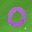
Label: 0